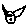
Label: cat